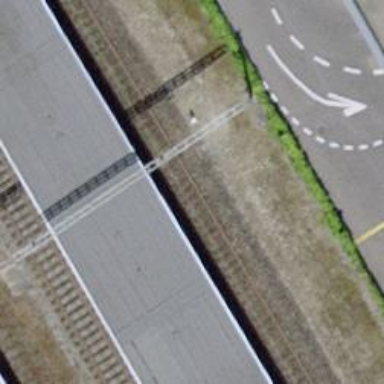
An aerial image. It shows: Stop position for public transport on the railway.